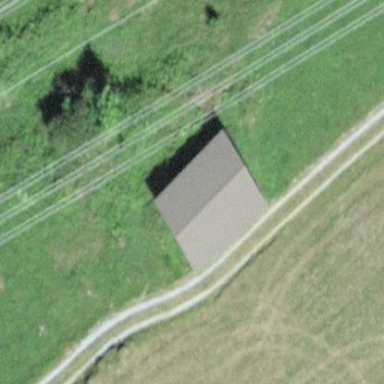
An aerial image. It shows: Rural barn.